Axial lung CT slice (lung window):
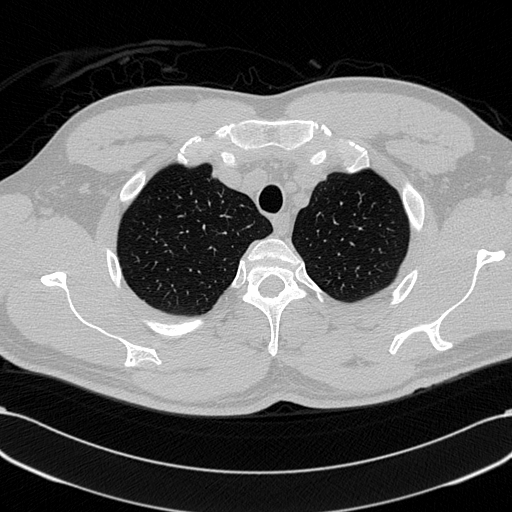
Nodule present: no